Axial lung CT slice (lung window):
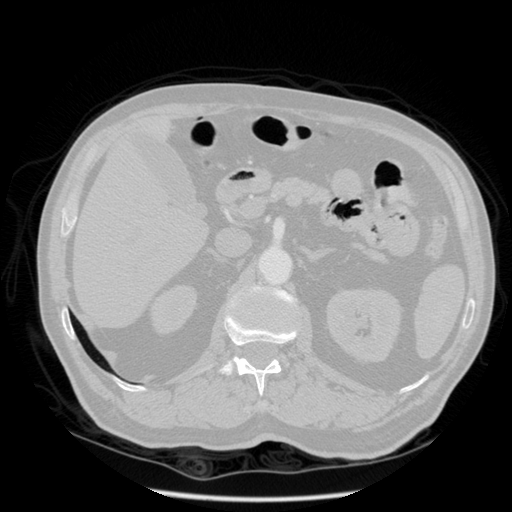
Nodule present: no